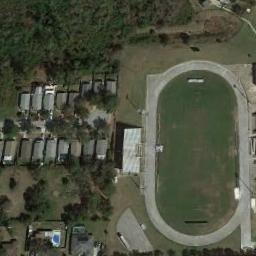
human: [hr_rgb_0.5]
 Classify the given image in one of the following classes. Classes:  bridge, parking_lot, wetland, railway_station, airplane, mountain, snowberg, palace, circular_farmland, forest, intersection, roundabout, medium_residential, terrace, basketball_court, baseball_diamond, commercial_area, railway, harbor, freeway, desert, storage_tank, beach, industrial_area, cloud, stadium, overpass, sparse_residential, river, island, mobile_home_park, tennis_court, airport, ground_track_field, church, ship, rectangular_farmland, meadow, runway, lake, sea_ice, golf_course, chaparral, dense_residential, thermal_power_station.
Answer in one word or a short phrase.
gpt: ground_track_field